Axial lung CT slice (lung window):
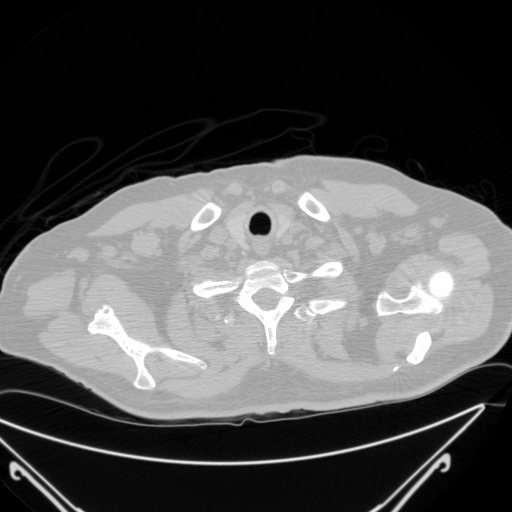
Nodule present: no